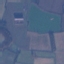
Land use / land cover: Pasture